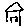
Label: house